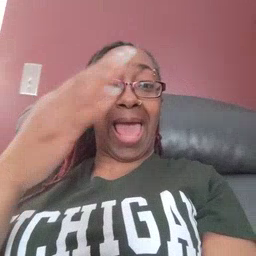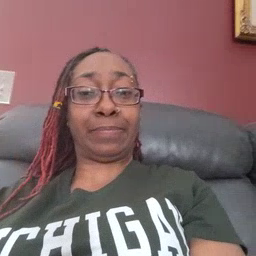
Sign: flag